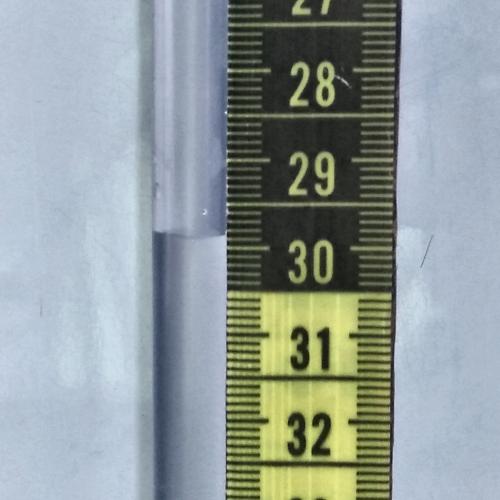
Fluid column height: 29.9 cm